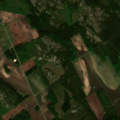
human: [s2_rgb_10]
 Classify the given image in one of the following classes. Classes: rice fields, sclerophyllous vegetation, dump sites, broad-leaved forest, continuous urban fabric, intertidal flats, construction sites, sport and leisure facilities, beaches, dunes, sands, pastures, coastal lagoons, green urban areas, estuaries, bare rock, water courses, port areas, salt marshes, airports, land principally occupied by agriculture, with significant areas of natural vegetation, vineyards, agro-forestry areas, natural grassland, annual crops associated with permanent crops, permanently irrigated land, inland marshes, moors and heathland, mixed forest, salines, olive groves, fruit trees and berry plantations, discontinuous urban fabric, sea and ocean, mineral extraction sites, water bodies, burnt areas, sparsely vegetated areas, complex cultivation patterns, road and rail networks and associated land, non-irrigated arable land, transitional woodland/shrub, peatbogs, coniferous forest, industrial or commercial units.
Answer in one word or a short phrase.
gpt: non-irrigated arable land, mixed forest, transitional woodland/shrub